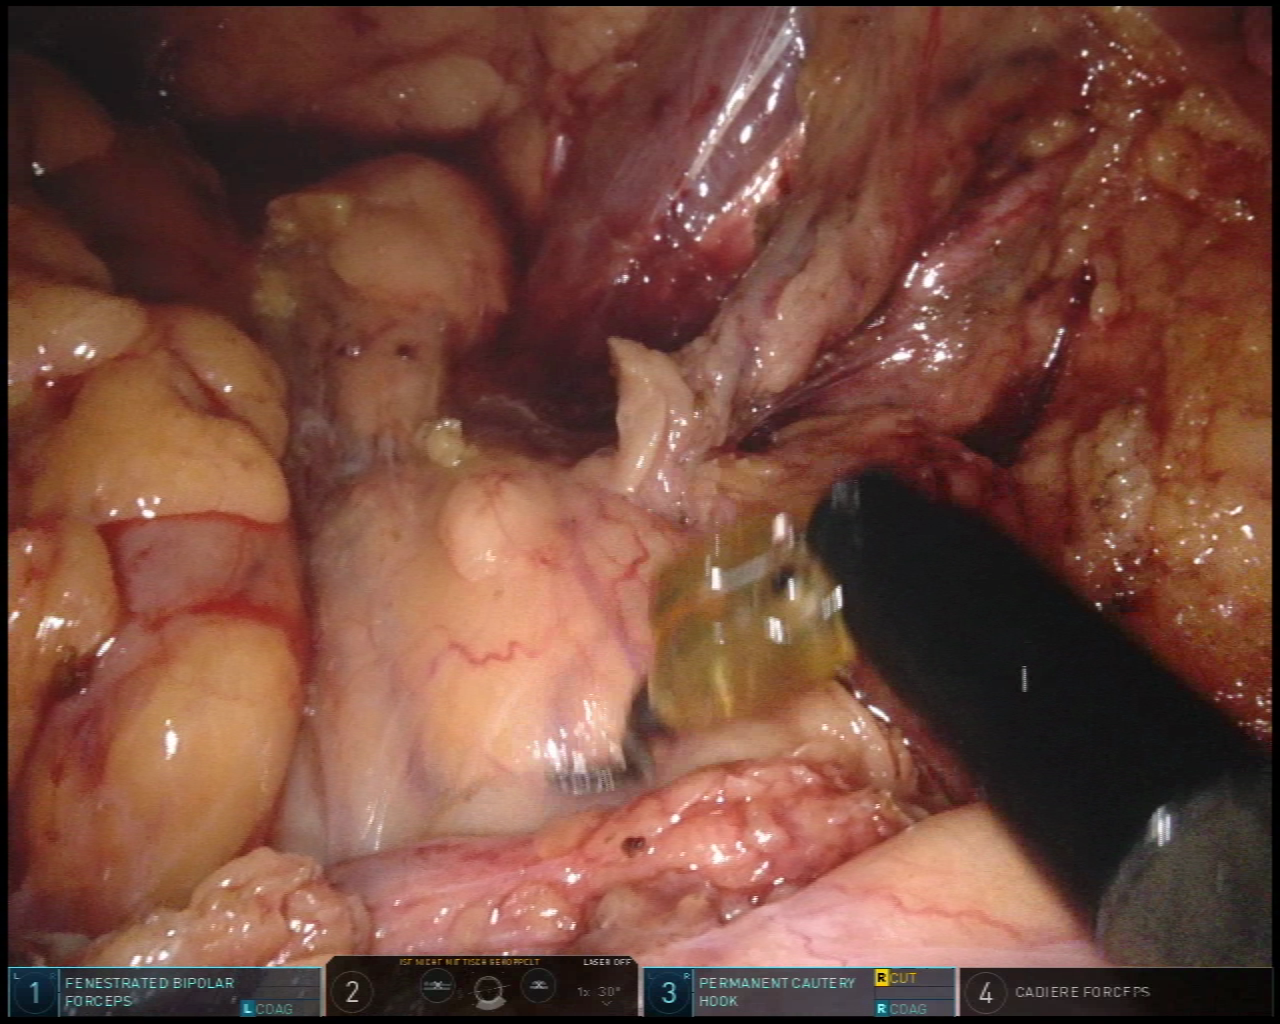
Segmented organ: ureter
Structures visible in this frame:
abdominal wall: no
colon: yes
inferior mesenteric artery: no
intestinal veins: no
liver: no
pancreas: no
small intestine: no
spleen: no
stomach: no
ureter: yes
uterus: no
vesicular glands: no